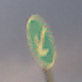
Verkehrszeichen: VorgeschriebeneVorbeifahrtLinks
Umgebung: Outdoor, Nature
Tageszeit: SunriseSunset
Wetter: Overcast
Licht: Natural
Jahreszeit: NotSpecified
Kontrast: LowContrast